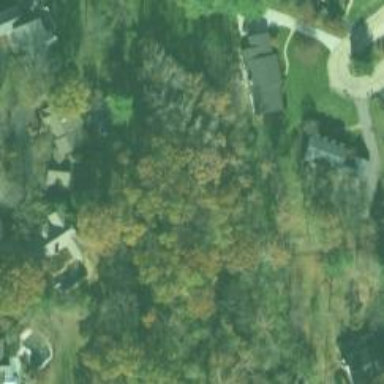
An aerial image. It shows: Deciduous broadleaved woodland.